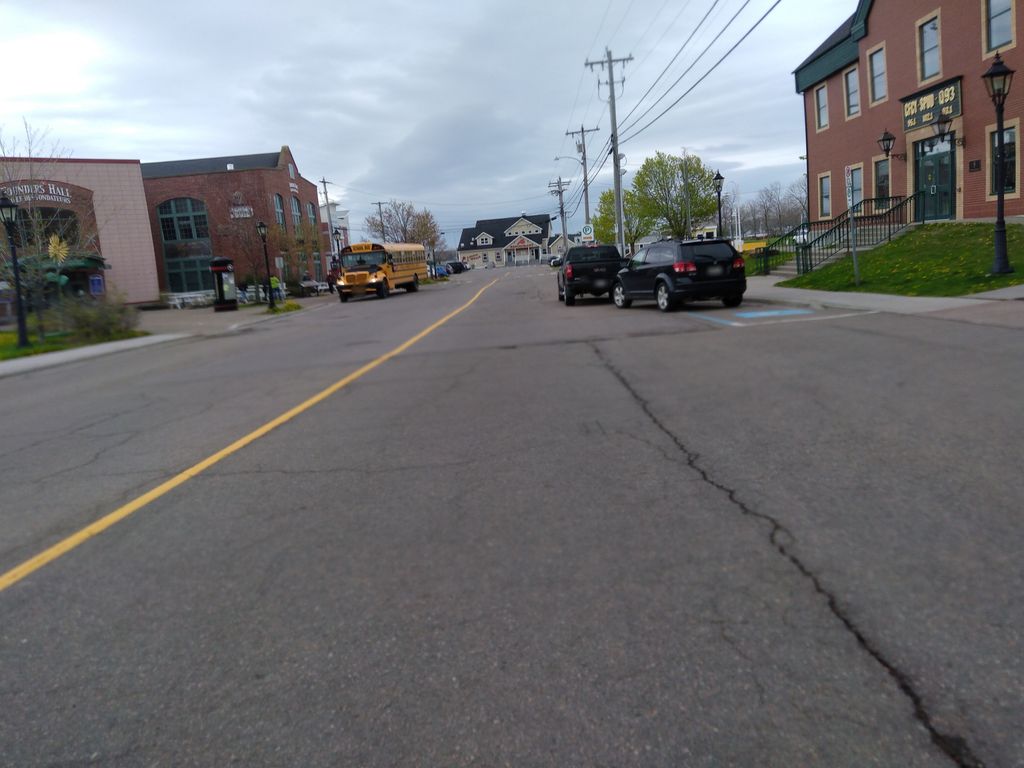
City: charlottetown